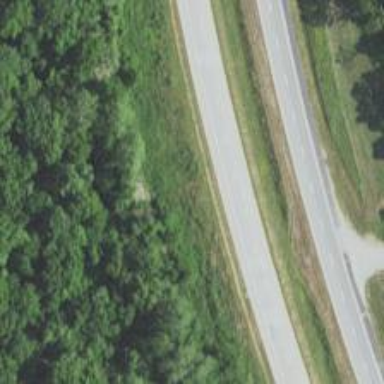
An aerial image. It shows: This image shows trunk highway that functions as expressway.